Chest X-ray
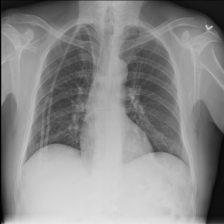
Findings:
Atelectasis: negative
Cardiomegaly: negative
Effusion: negative
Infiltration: negative
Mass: negative
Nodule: negative
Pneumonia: negative
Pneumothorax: negative
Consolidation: negative
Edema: negative
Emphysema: negative
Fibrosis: negative
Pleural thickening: negative
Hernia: negative